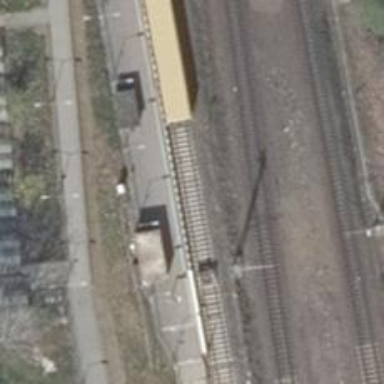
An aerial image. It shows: Railway signal.